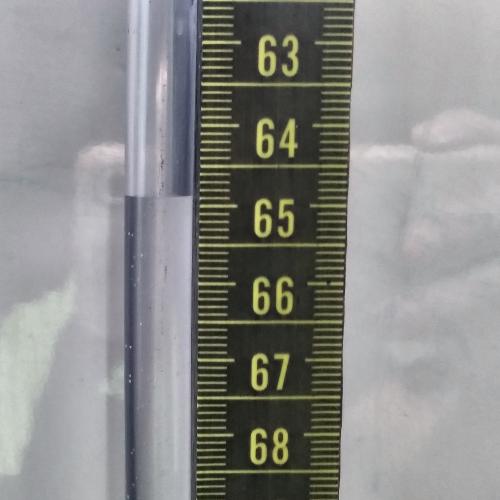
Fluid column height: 64.9 cm